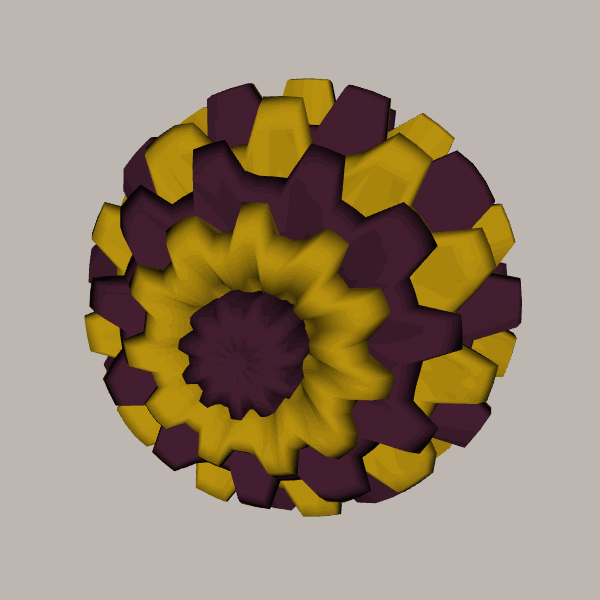
Background: light